Question: I'm developing an iOS application with iOS SDK 6.0 and XCode 4.5.2. My target development is 4.3.
I'm using Core Data to manage my data. Now I have this 'NSPredicate' to search shops:
'''
if ((shopSearchBar.text != nil) && ([shopSearchBar.text length] > 0))
{
NSPredicate *predicate = [NSPredicate predicateWithFormat:@"name = %@",shopSearchBar.text];
[fetchRequest setPredicate:predicate];
}
'''
This is Shop entity:

I have to convert to lowercase and see if it contains 'shopSearchBar.text' in lowercase format.
Example:
I have these four shops:
- - - -
If user search text is 'shop', it must returns all of them.
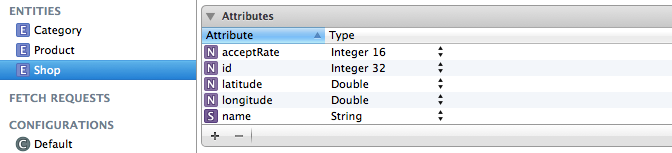
Answer: This is how I've solved my problem:
'''
if ((shopSearchBar.text != nil) && ([shopSearchBar.text length] > 0))
{
NSPredicate *predicate = [NSPredicate predicateWithFormat:@"name CONTAINS[cd] %@",
shopSearchBar.text];
[fetchRequest setPredicate:predicate];
}
'''